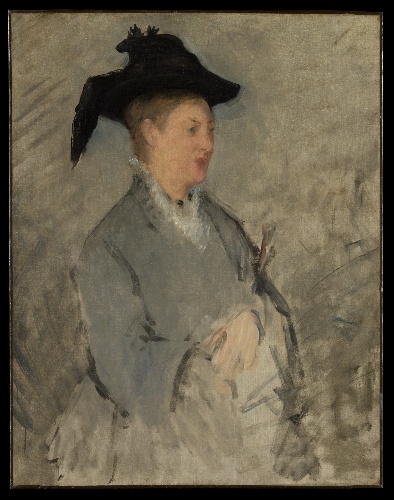
Title: Madame Edouard Manet (Suzanne Leenhoff, 1829–1906)
Artist: Edouard Manet
Artist bio: French, Paris 1832–1883 Paris
Date: ca. 1873
Object type: Painting
Classification: Paintings
Medium: Oil on canvas
Dimensions: 39 1/2 x 30 7/8 in. (100.3 x 78.4 cm)
Department: European Paintings
Credit line: Bequest of Miss Adelaide Milton de Groot (1876-1967), 1967
Accession year: 1967
Repository: Metropolitan Museum of Art, New York, NY
Tags: Portraits|Women